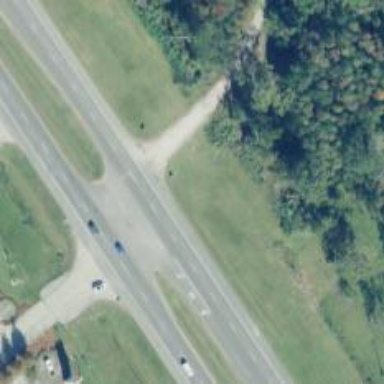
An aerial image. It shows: Trunk link highway.